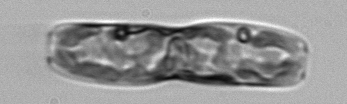
Label: pennate_morphotype1